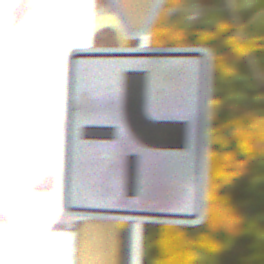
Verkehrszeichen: VerlaufVorfahrtsstrasse4
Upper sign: VorfahrtGewaehren
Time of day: MorningAfternoon
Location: Outdoor (Urban)
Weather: PartlyCloudy
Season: NotSpecified
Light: Natural